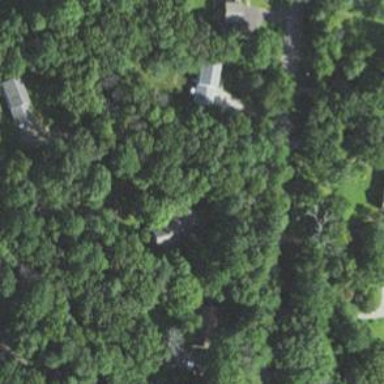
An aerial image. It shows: Residential driveway.